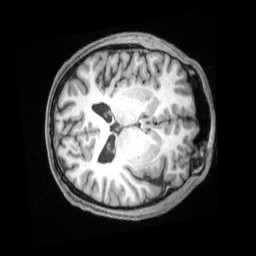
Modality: T1w
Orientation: axial
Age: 29
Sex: male
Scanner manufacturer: siemens
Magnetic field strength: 3 T
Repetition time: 2 s
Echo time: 0.00339 s